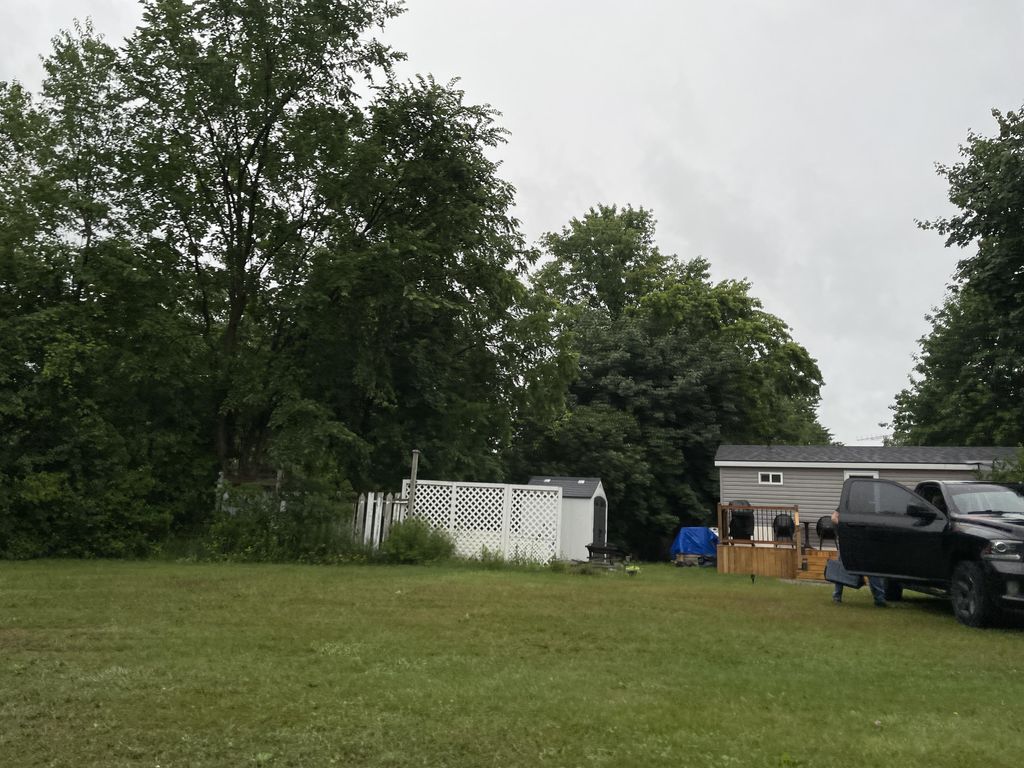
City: kitchener-waterloo